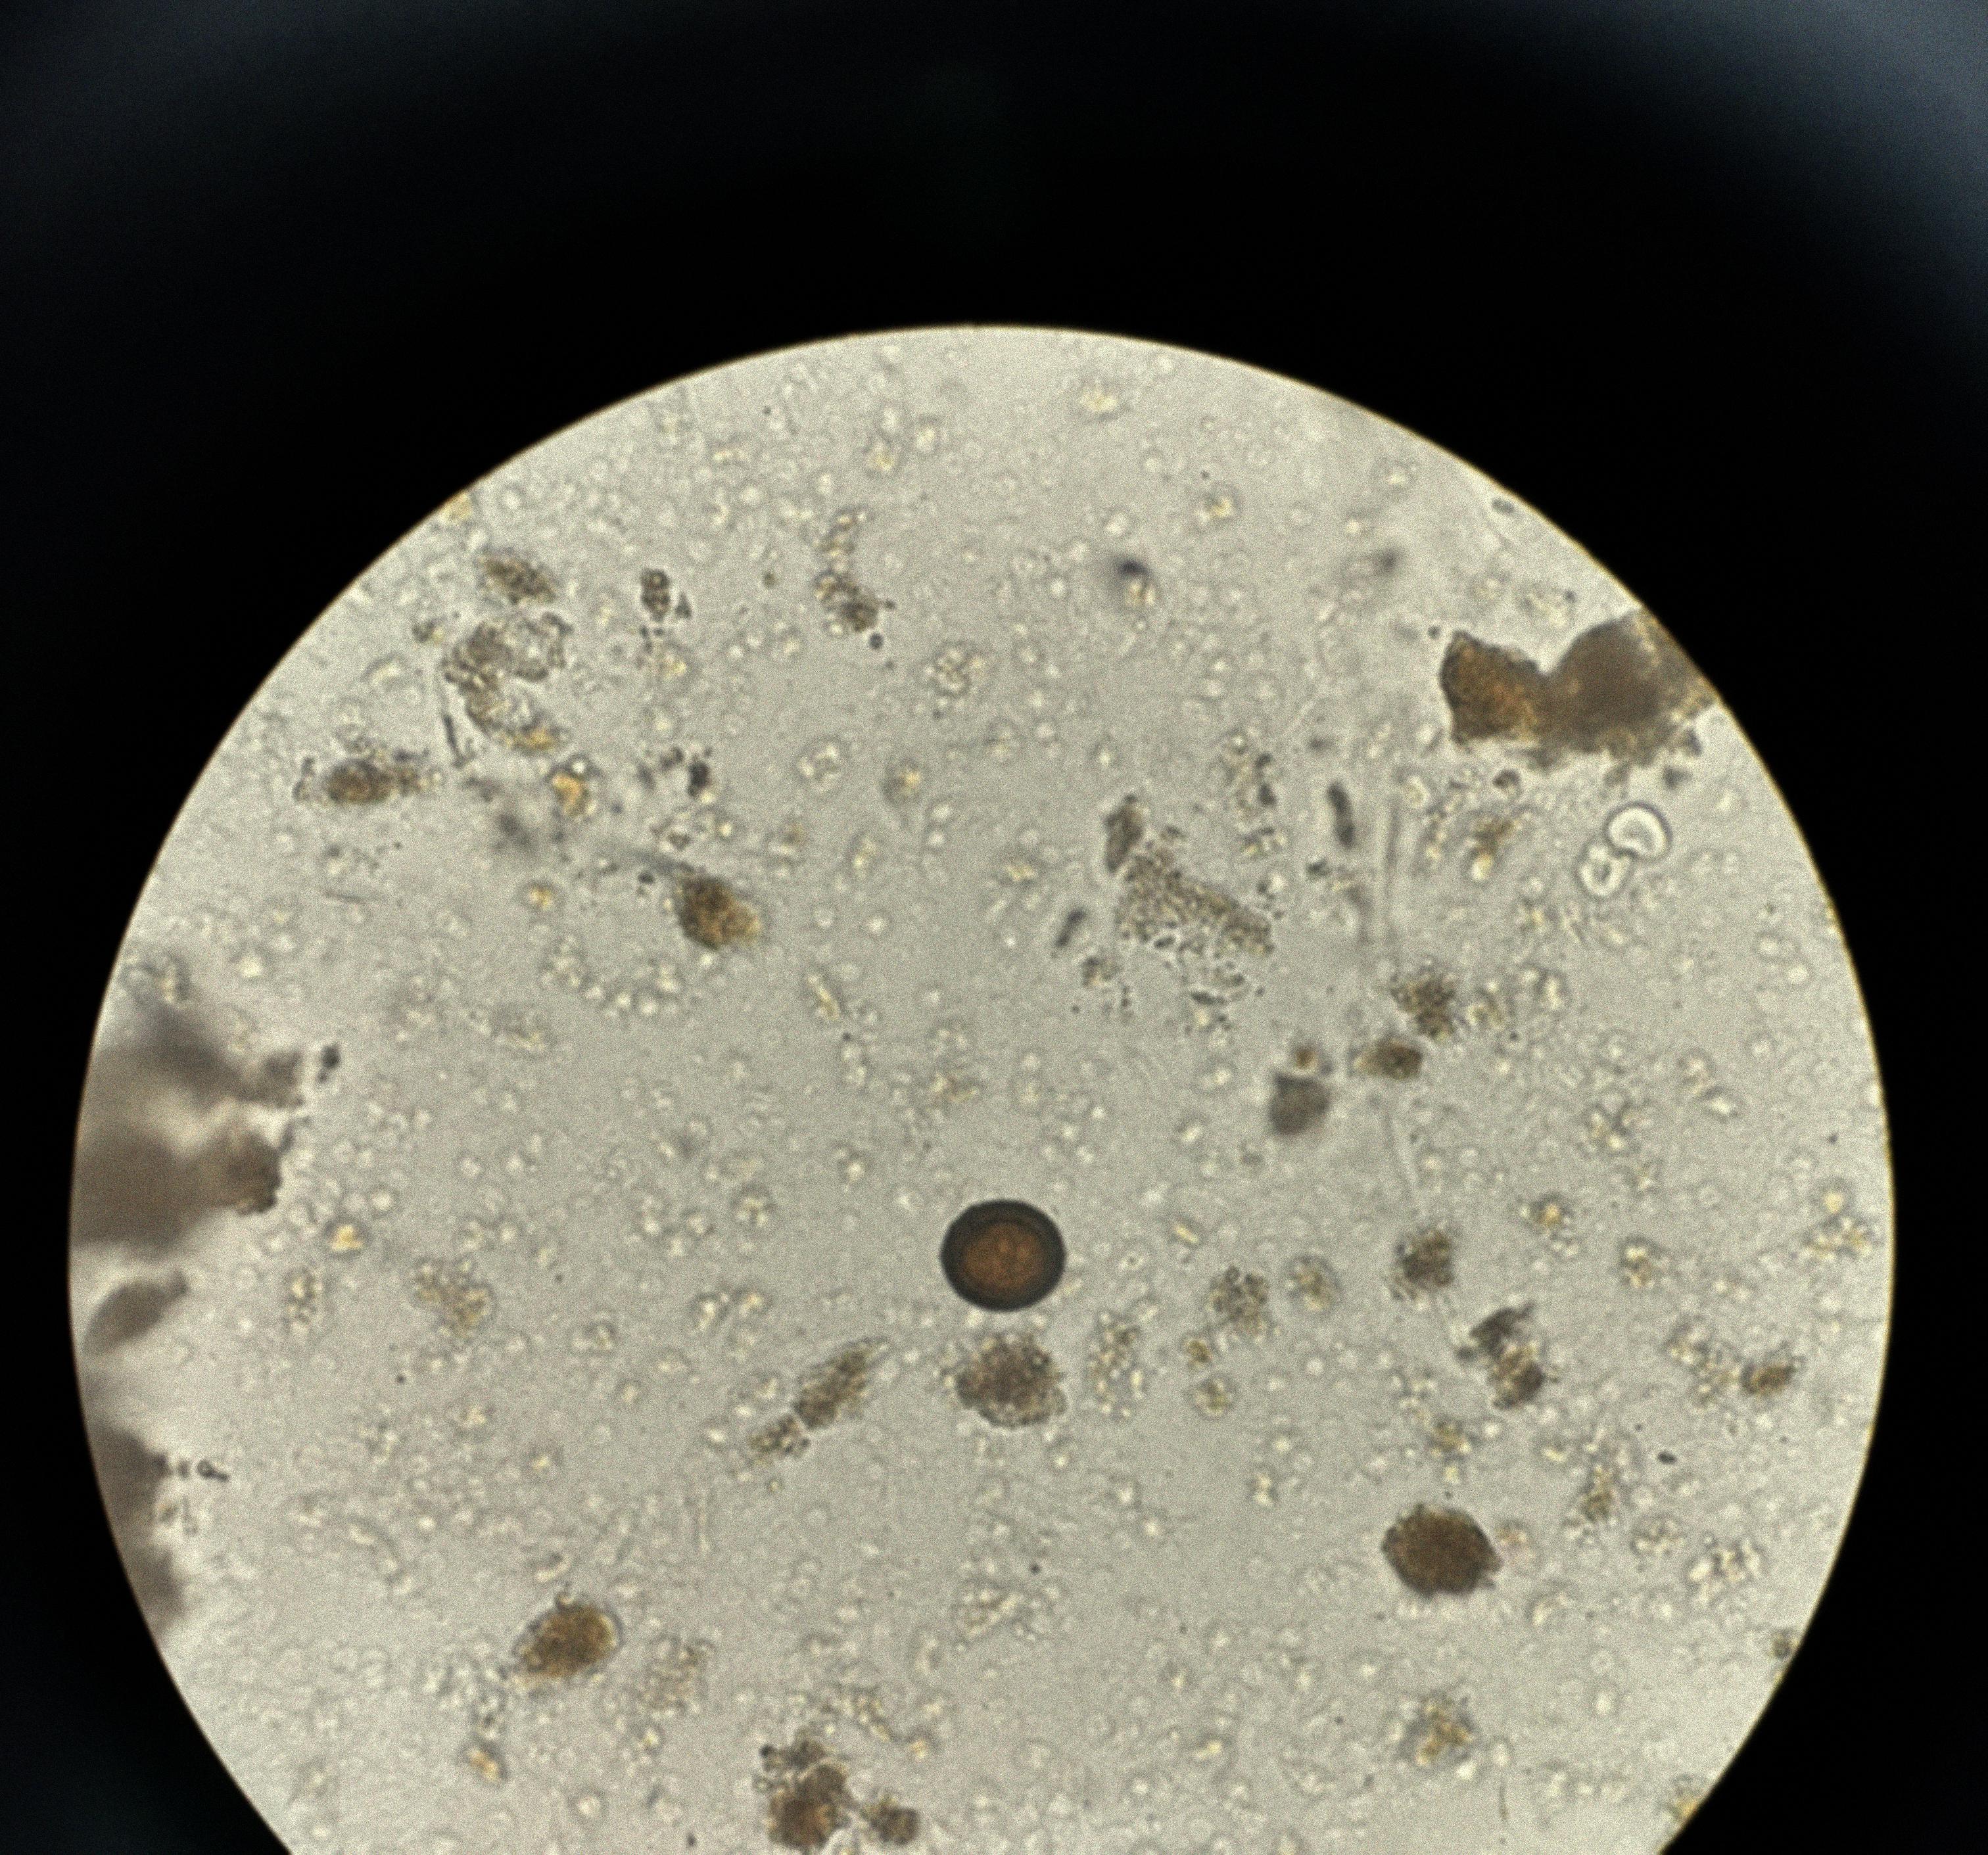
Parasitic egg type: Taenia spp. egg